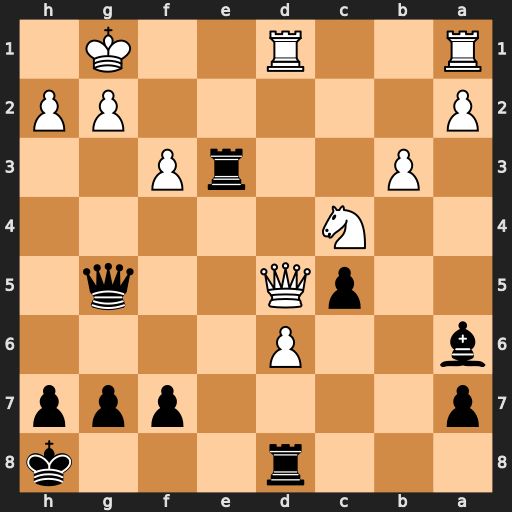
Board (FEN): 3r3k/p4ppp/b2P4/2pQ2q1/2N5/1P2rP2/P5PP/R2R2K1
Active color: b
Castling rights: -
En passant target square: -
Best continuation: Re1+ Rxe1 Qxd5